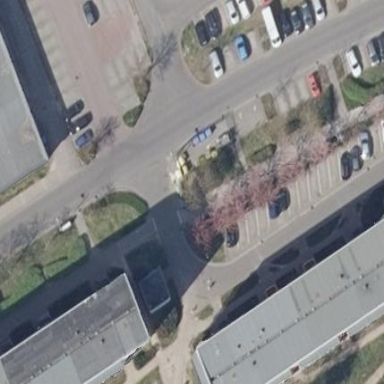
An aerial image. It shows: Flat-roofed apartment building.